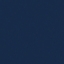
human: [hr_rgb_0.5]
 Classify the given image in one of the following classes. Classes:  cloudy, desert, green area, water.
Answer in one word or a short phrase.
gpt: water